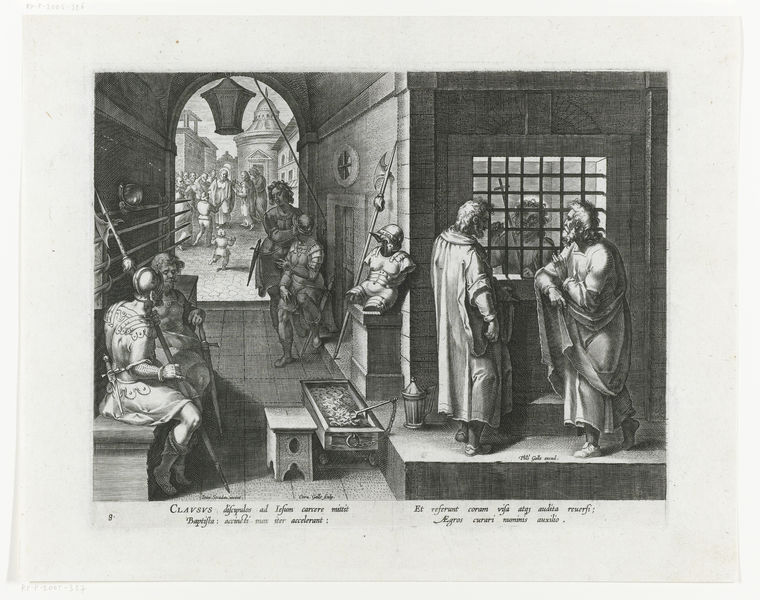
Titel: Johannes de Doper in de gevangenis
Künstler: Cornelis (I) Galle
Standort: Amsterdam
Institution: Rijksmuseum
Schlagwörter: weiß, stadt, fenster, laterne, männer, schwarz, weg, schrift, bank, schemel, gang, druck, kuppe, stich, rüstung, kerker